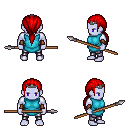
a pixel art fantasy rpg character, male body template, dark elf, purple skin, teal tunic, metal pants, red ponytail hairstyle, iron tiara, cloth bracers, spear, four views (front, back, left, right), 2x2 character sprite sheet, small pixel art, hard edges, no anti-aliasing